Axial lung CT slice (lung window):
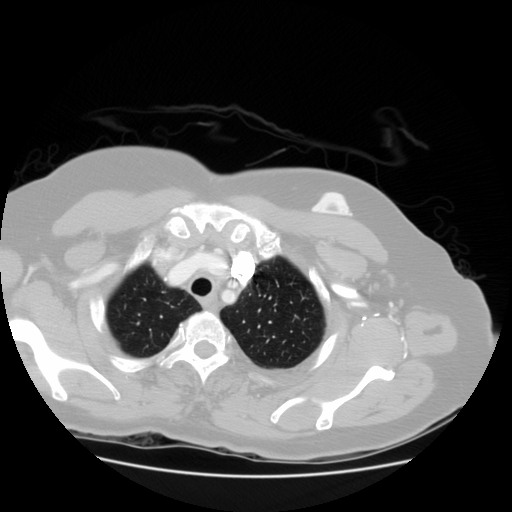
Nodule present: no